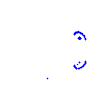
Particle: proton